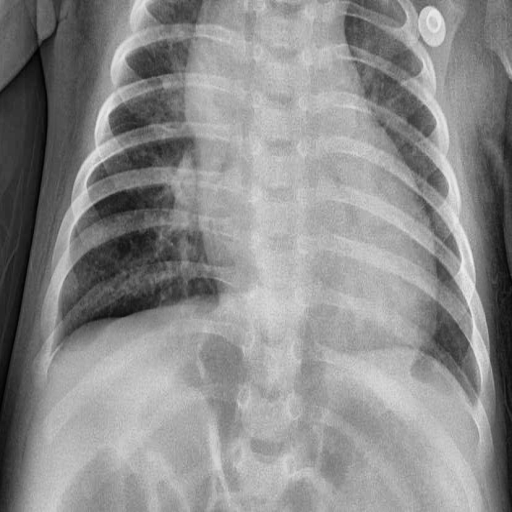
Finding: PNEUMONIA